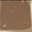
Piece: xx